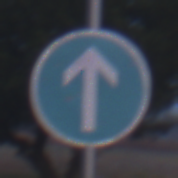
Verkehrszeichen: VorgeschriebeneFahrtrichtungGeradeaus
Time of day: SunriseSunset
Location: Outdoor (Nature)
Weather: Clear
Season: NotSpecified
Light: Natural